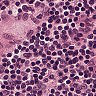
Metastatic tissue present: no